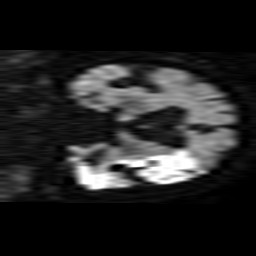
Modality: TRACE
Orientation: coronal
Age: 75
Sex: male
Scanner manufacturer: philips
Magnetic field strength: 1.5 T
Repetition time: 4.656 s
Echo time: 0.07764 s